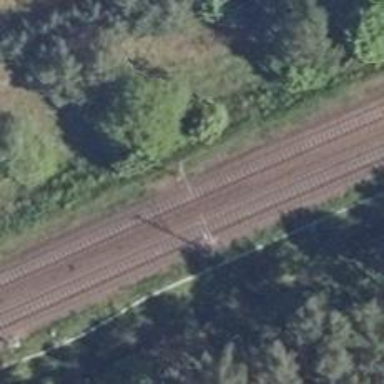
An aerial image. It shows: Milestone along the railway track with catenary mast.